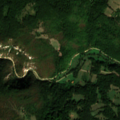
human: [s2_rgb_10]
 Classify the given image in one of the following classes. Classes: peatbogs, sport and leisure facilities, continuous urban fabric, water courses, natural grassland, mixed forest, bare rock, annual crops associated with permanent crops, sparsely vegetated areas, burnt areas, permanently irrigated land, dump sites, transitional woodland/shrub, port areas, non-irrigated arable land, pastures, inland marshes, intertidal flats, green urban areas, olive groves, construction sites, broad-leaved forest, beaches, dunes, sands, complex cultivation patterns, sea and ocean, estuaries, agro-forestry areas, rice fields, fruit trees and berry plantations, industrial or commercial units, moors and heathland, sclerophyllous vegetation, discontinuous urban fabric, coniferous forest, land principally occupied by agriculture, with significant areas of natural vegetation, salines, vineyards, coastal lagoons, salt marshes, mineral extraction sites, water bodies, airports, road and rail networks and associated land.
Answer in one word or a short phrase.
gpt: land principally occupied by agriculture, with significant areas of natural vegetation, broad-leaved forest, transitional woodland/shrub